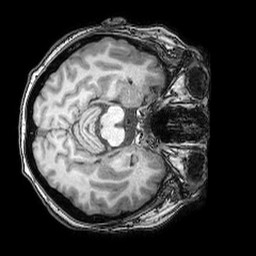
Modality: T1w
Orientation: axial
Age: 37
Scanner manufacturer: philips
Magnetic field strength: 3 T
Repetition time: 0.007 s
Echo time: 0.003501 s